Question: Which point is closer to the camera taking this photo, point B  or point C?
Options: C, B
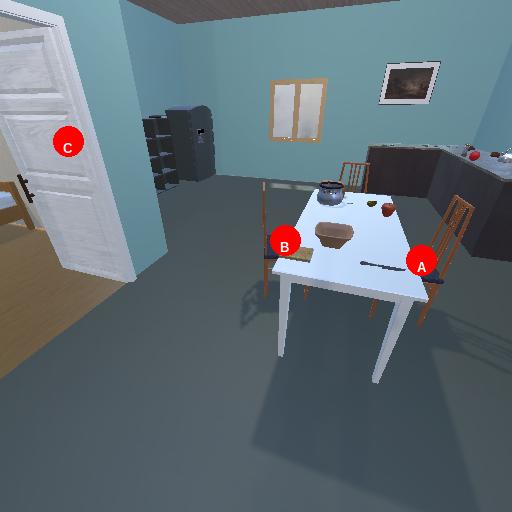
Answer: C